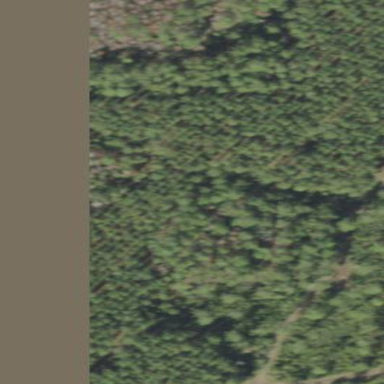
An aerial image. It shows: Woodland with needle-leaved trees.